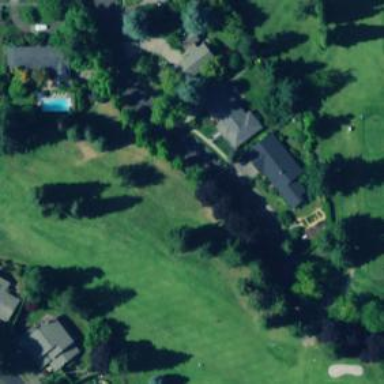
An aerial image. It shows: Rough grassy area used for golf.